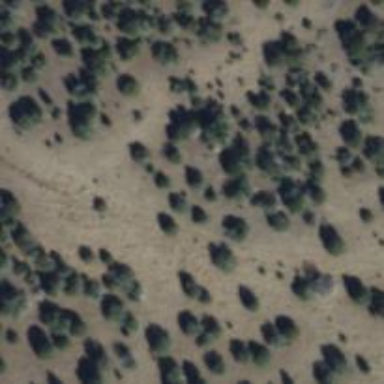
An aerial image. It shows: Patch of scrub vegetation.